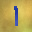
Label: 1